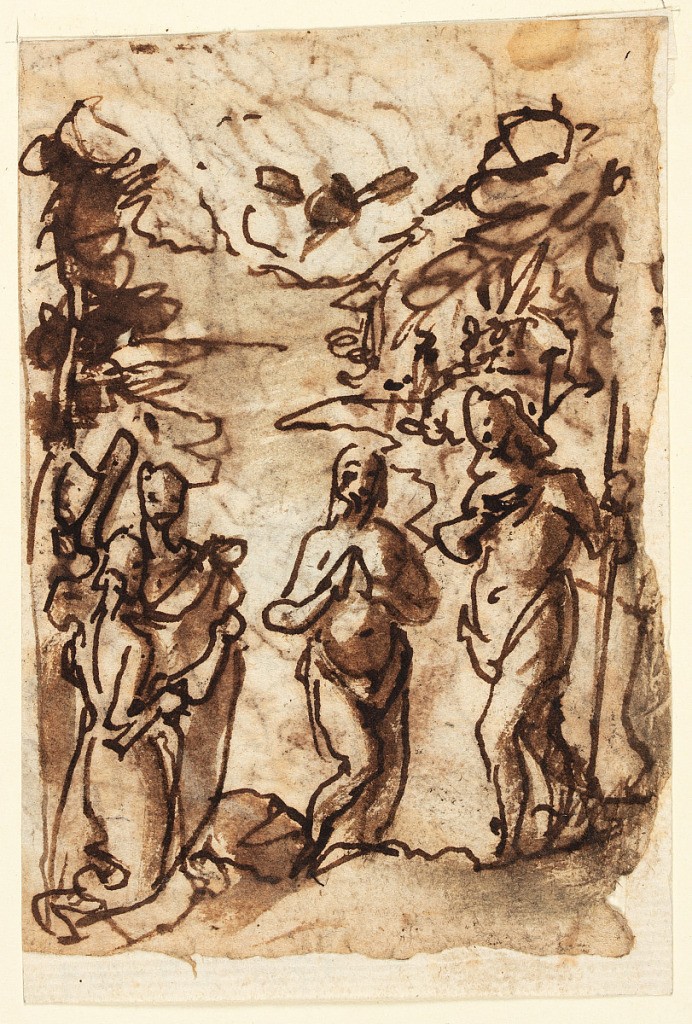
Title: Baptism of Christ
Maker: Jan van der Straet, called Stradanus, Flemish, 1523–1605
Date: ca. 1580 – 1605
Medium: Recto: pen and brown ink, brush and brown wash over black chalk on laid paper Verso: pen and brown ink, brush and brown wash over black chalk, with corrections by the artist in white opaque paint on laid paper
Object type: Drawing
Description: Recto: Christ stands in the foreground of a landscape, at center, with the dove of the Holy Spirit in the sky above. A river stretches behind him. St. John stands to the right, and two other figures to the left.
Verso: The dead body of Christ appears at the center of the composition, supported by the Virgin Mary, who stands behind and above him. Two angels at either side hold his arms outstretched.